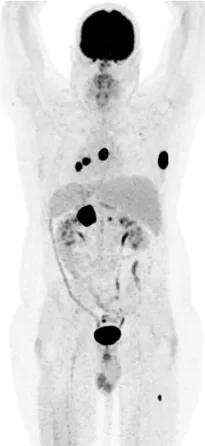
FDG-PET-CT showing systemic metastasis before.
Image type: radiology (pet)